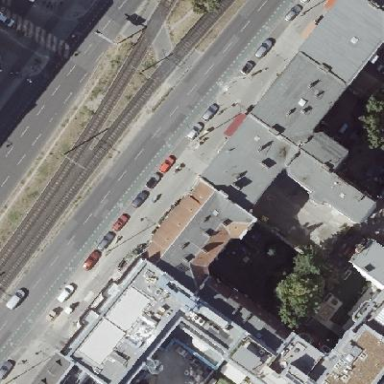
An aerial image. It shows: Grey apartment building with hipped roof made of red roof tiles.